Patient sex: M
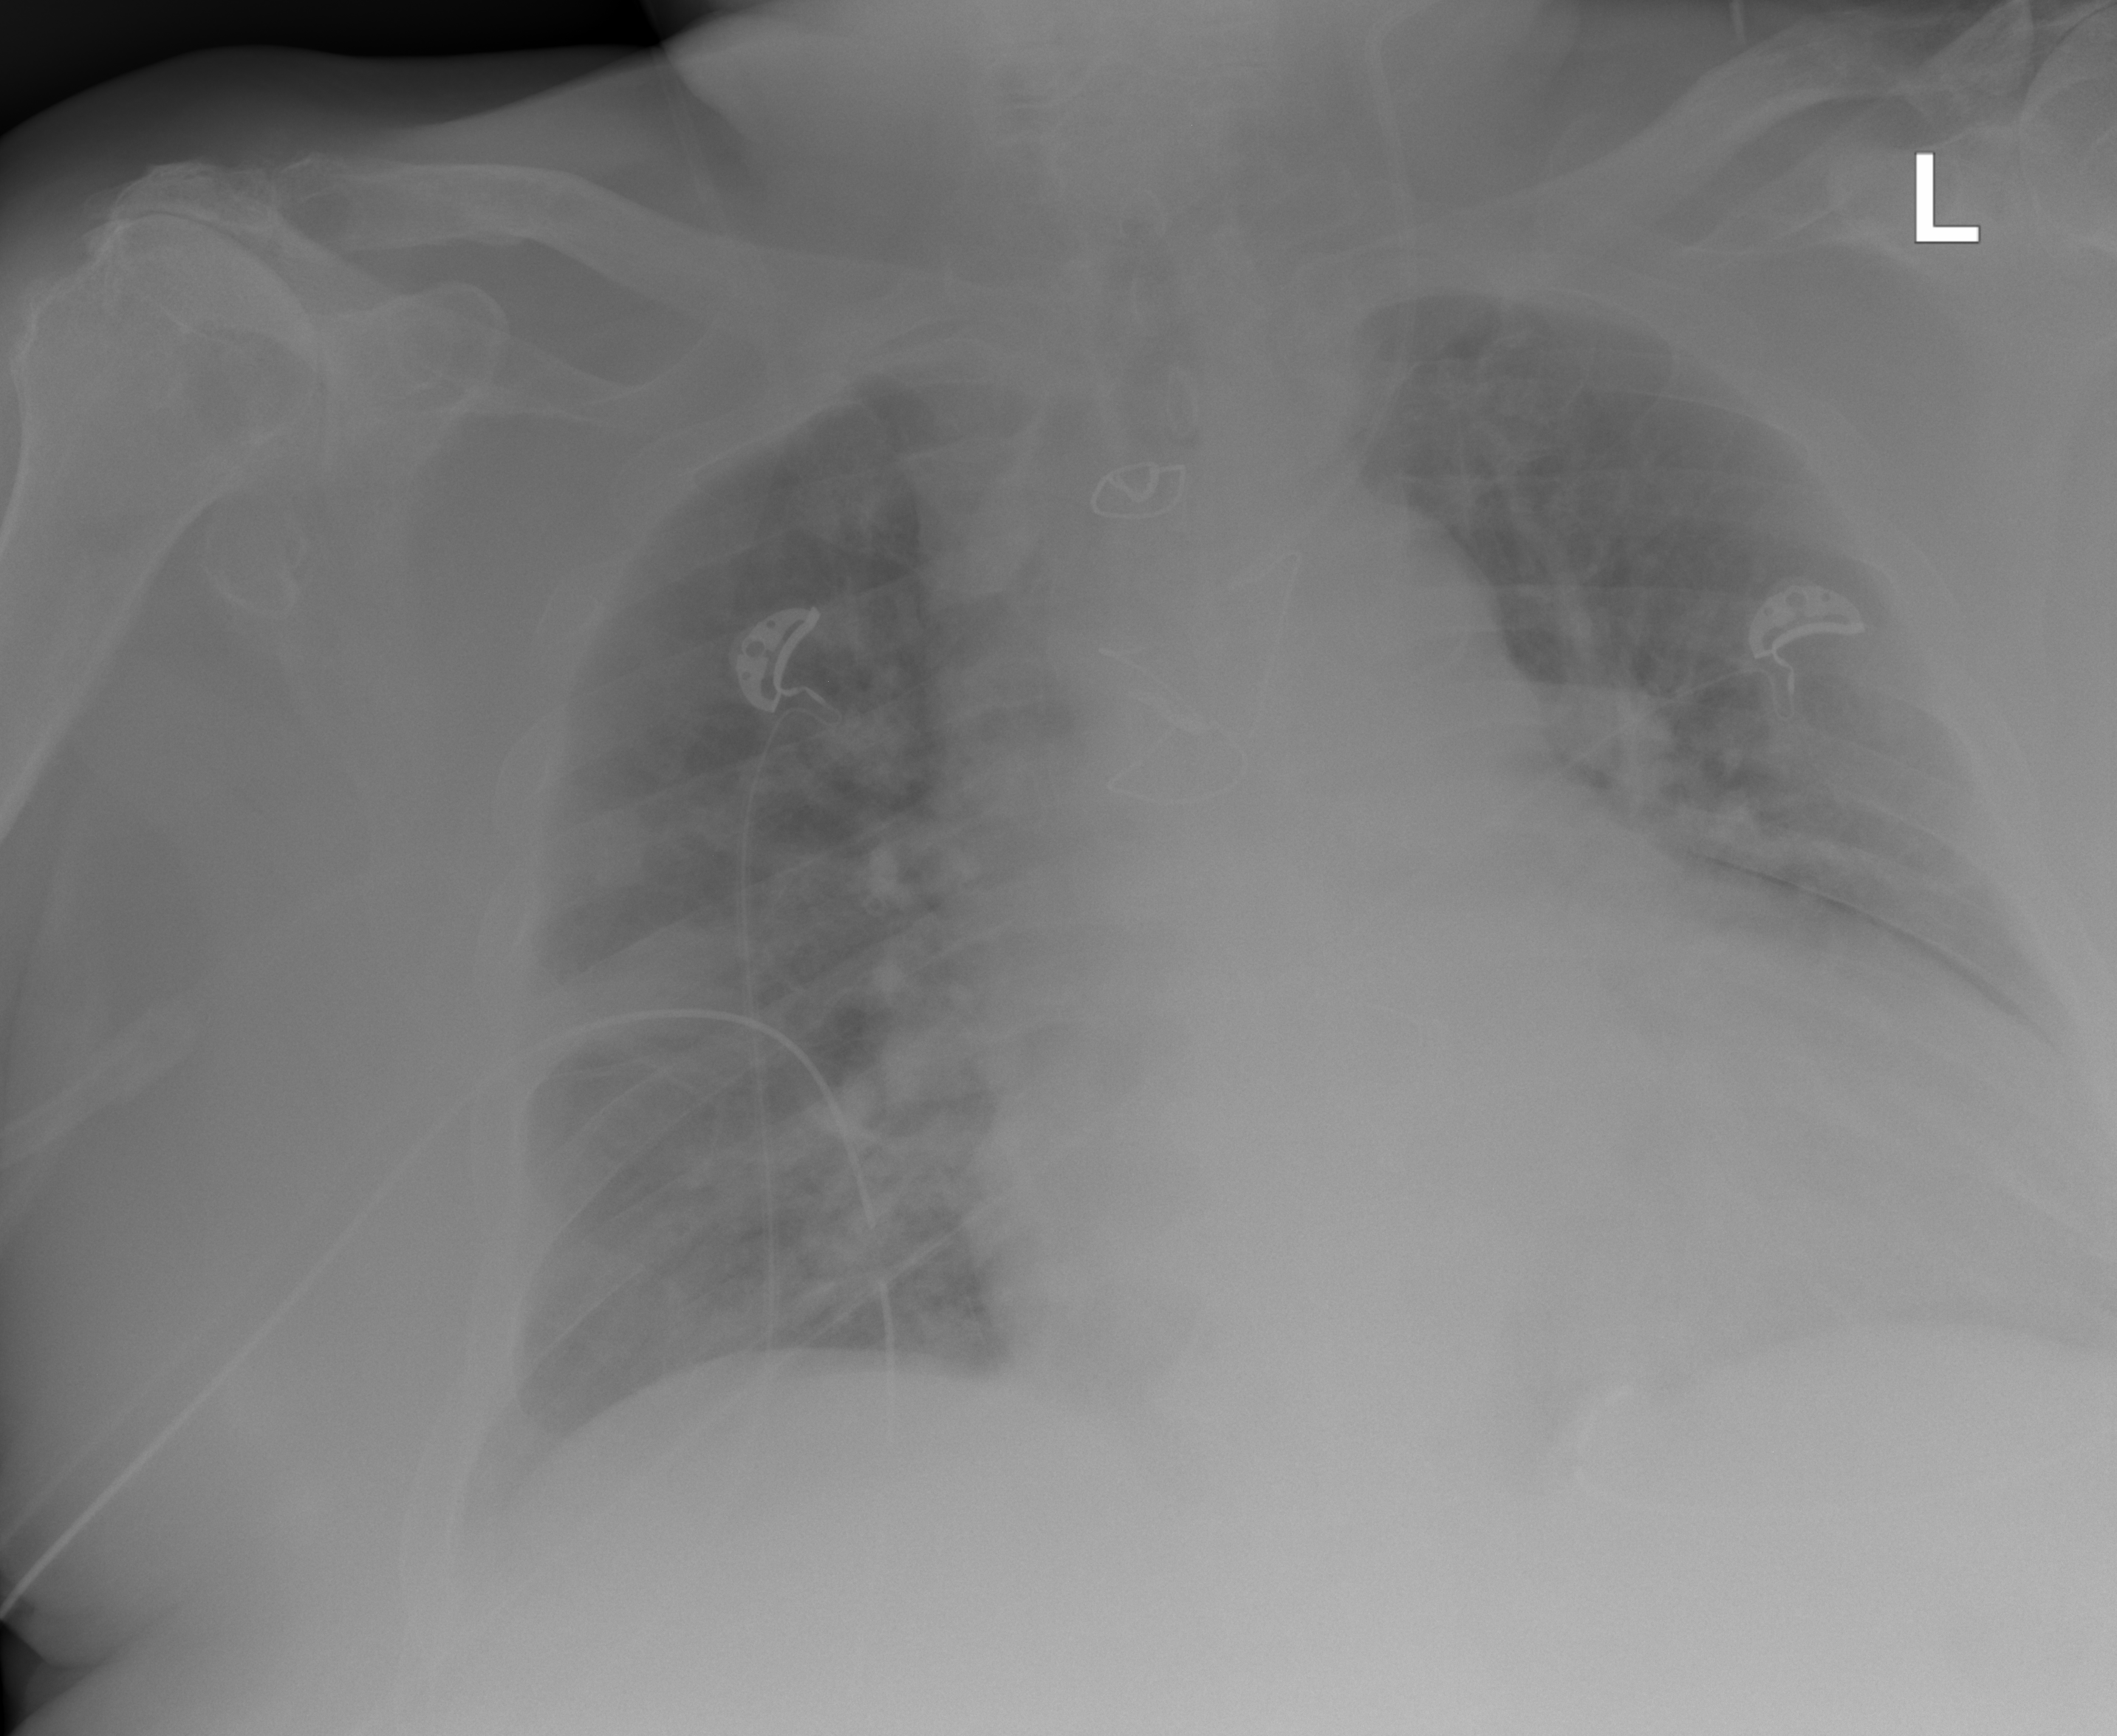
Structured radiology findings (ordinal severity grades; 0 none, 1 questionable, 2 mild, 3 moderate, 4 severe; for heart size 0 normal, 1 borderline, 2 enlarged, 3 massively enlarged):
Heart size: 2
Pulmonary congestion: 2
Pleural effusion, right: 1
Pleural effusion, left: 1
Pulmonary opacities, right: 0
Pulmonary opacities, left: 0
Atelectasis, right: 0
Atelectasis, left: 0